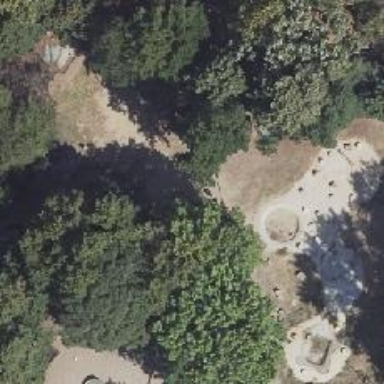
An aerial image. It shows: Playground featuring basket swing.